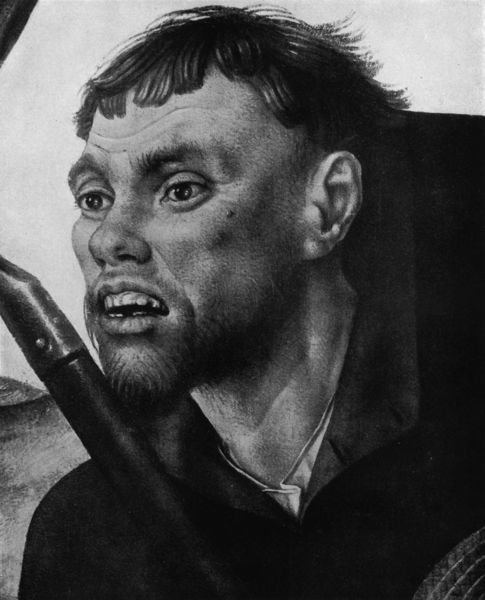
Titel: Portinari Triptychon
Künstler: Hugo van der Goes
Institution: Florenz, Uffizien
Schlagwörter: gemälde, mann, weiß, ausschnitt, ohr, schwarz, bart, augen, gesicht, mensch, hals, portrait, porträt, haare, ohren, stock, wangen, stab, ausdruck, angst, krieg, bauer, links, schwarzweiss, kittel, flöte, gebiss, zähne, werkzeug, aufmerksam, breughel, erstaunt, pullover, sense, warze, wahnsinn, menschenaffe, affenmensch, quasimodo